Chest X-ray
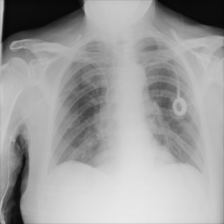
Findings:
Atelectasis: negative
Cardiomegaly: negative
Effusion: negative
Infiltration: negative
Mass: negative
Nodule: negative
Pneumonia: negative
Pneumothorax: negative
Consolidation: negative
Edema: negative
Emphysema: negative
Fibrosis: negative
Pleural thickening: negative
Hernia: negative